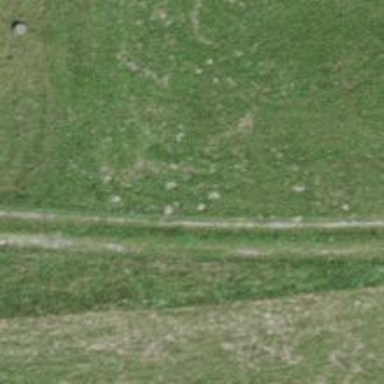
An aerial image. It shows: Grassy track road with grade 4 track type.